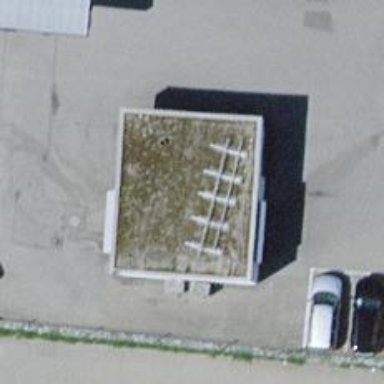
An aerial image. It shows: Car wash facility.